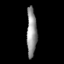
Tissue: prostate
Cell type: T cells
Senescence score: 0.6836
Nuclear area (px): 479
Mean DAPI intensity: 146.426